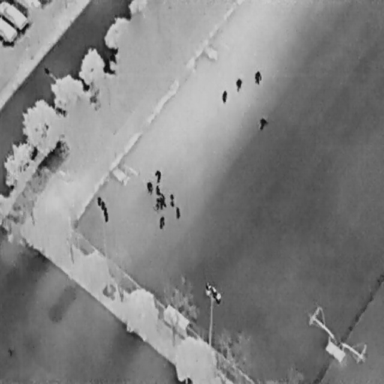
There are 15 objects shown in the infrared image, including 12 People, and three Cars.